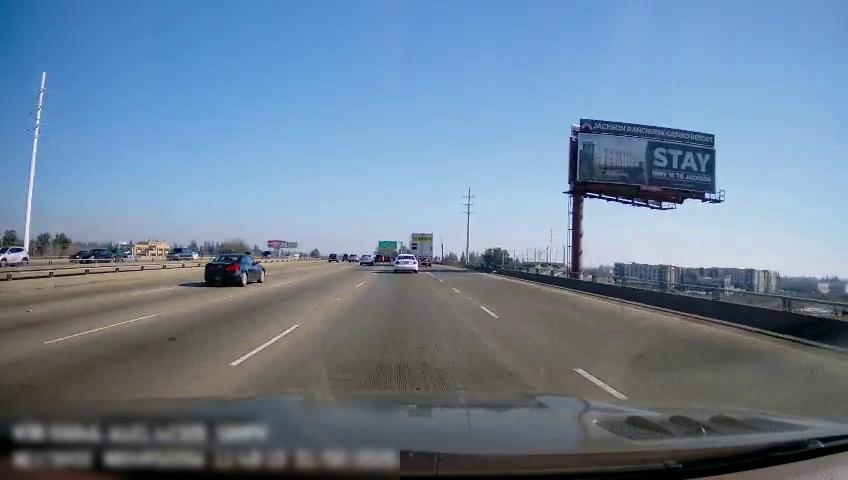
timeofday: Day
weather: Sunny
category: Drivable Space
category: Vehicles | SUV
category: Vehicles | Car
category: Vehicles | SUV
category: Vehicles | SUV
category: Vehicles | SUV
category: Vehicles | Car
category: Vehicles | Truck
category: Vehicles | SUV
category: Vehicles | SUV
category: Vehicles | Truck
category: Vehicles | Car
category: Vehicles | Car
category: Vehicles | Truck
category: Lanes | Alternate Lane
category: Lanes | Alternate Lane
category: Lanes | Alternate Lane
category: Lanes | Alternate Lane
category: Lanes | Alternate Lane
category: Traffic | Signs